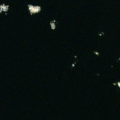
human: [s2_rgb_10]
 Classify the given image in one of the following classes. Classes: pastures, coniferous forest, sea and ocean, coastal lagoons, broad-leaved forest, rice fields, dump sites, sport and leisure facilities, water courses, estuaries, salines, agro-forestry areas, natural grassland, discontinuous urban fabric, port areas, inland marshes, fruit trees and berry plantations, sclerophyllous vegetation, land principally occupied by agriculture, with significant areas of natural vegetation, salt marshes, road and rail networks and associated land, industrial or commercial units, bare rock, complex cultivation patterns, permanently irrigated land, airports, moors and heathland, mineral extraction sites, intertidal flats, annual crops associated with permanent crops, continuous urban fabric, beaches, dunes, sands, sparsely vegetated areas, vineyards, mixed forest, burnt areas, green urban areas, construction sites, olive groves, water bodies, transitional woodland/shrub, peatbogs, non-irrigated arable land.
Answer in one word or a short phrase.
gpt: sea and ocean